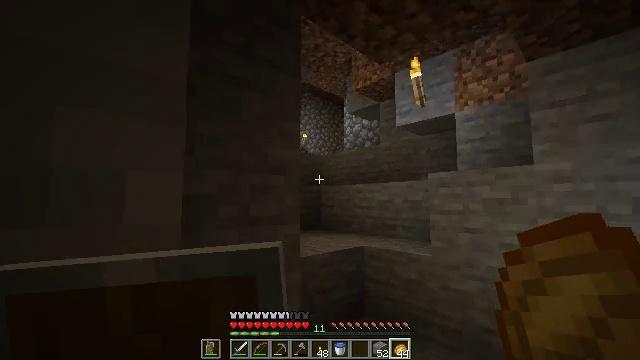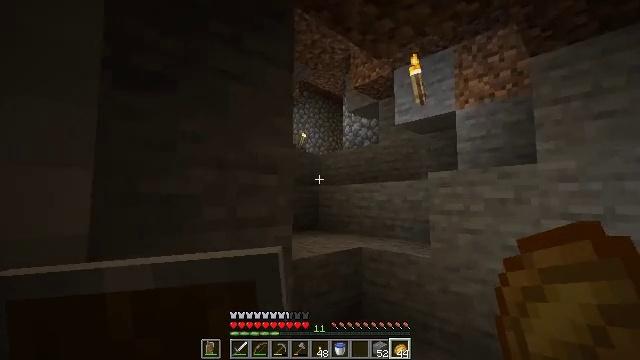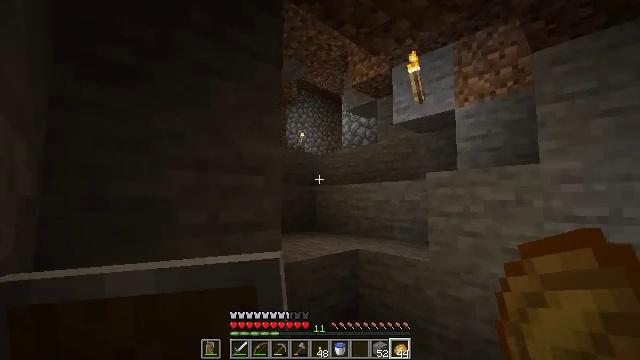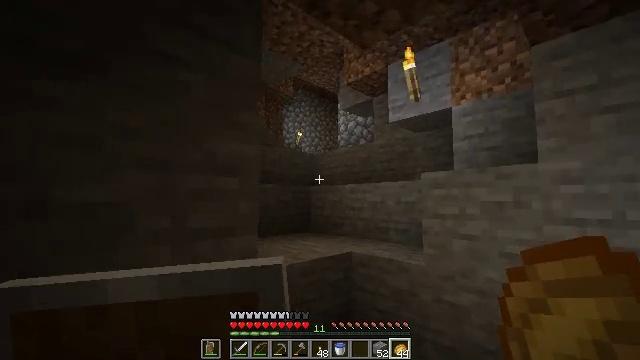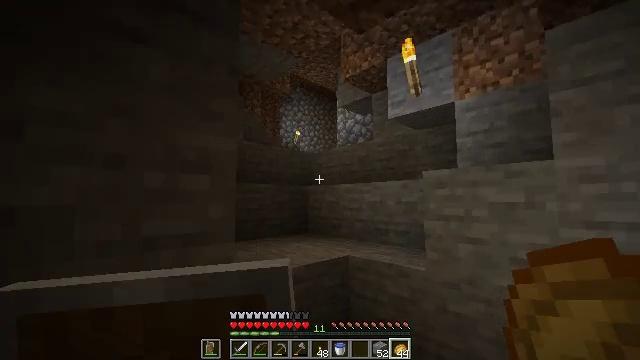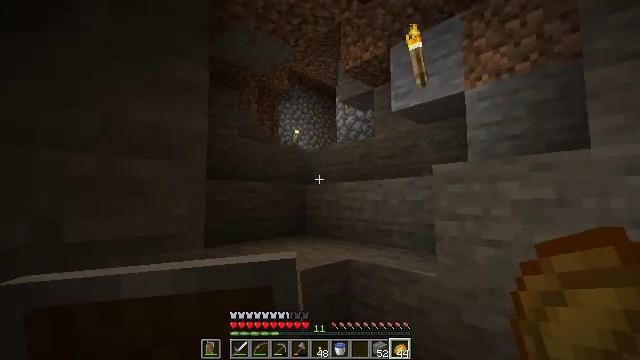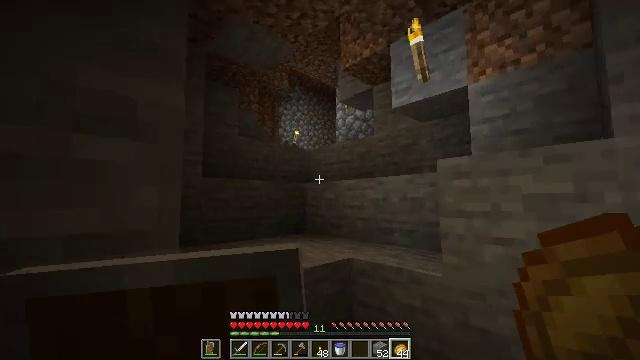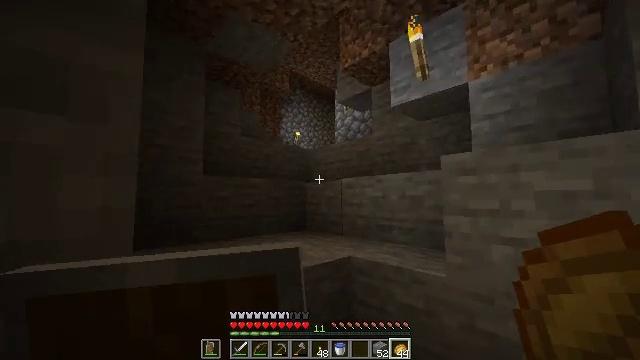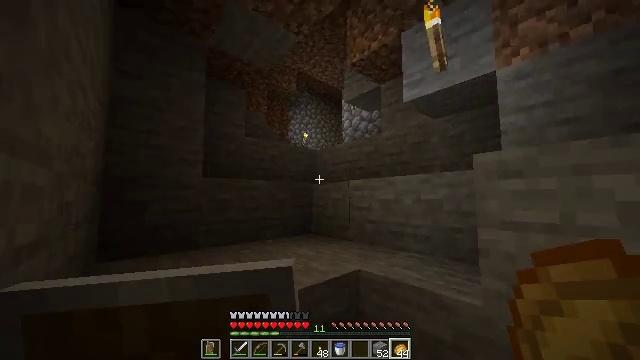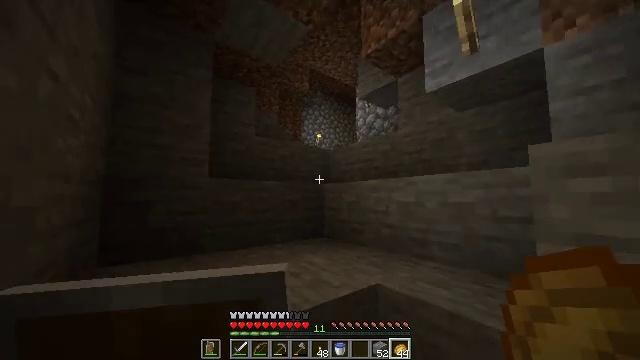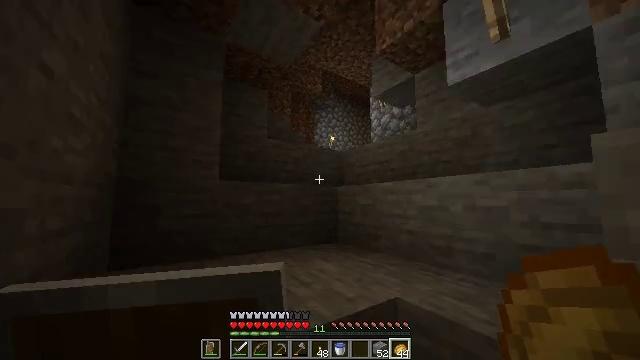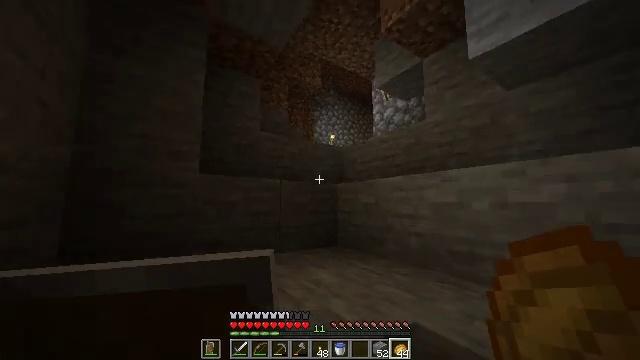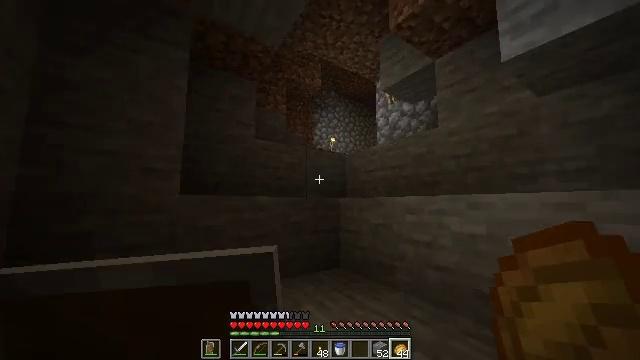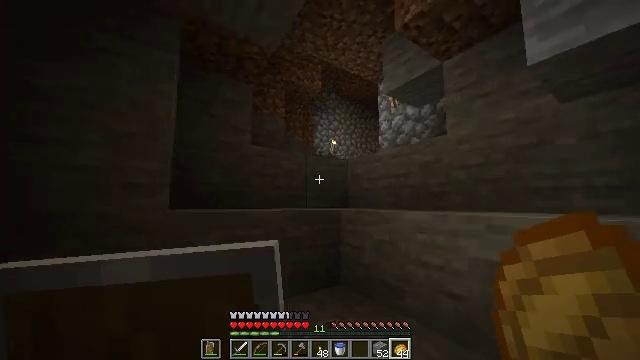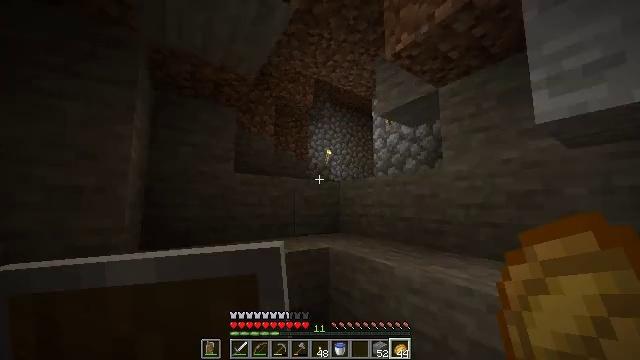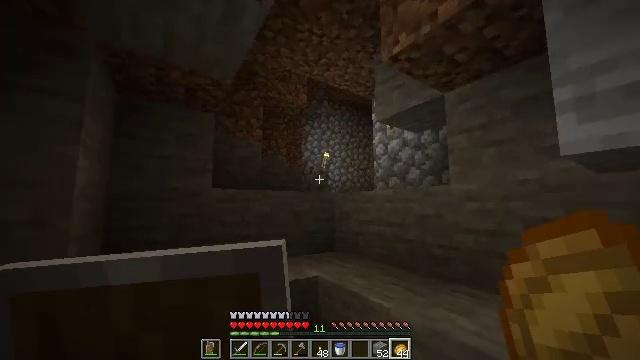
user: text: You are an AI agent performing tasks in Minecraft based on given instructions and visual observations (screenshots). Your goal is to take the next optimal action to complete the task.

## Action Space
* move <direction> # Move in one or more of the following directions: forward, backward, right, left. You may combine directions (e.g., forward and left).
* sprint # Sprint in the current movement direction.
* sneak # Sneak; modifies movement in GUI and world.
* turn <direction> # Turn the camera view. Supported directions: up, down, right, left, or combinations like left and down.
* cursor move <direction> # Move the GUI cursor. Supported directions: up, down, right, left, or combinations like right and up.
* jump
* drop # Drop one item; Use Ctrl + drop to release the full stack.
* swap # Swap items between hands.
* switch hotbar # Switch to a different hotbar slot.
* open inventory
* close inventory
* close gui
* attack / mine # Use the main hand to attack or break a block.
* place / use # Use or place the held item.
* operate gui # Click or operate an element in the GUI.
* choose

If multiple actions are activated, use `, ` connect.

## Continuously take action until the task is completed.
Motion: motion action
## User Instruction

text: Mine the chest to collect it.
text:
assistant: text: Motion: move forward and move right
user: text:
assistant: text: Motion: move forward and move right
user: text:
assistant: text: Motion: move forward
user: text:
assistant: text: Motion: move forward
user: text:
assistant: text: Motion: move forward, sprint
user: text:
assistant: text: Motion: move forward, sprint
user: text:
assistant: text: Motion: move forward, sprint
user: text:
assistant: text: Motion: move forward, turn left
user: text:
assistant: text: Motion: move forward, turn left
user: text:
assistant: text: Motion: move forward, turn left
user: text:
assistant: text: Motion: move forward
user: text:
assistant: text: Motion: move forward, jump
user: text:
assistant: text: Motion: move forward, jump
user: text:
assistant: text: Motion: move forward, jump
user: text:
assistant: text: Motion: move forward
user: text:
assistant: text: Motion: move forward
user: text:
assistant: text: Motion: move forward
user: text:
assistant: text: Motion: move forward, turn right
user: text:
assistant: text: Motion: move forward
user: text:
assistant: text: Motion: move forward
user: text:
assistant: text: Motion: move forward, jump
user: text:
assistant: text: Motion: move forward, turn left and down, jump
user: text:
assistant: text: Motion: move forward, turn left and down, jump
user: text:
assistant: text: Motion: move forward, turn down
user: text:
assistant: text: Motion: move forward, turn down
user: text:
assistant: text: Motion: move forward
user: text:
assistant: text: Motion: move forward and move left
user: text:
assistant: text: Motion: move forward and move left
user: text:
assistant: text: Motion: move forward and move left
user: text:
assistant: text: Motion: move forward and move left